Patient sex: F
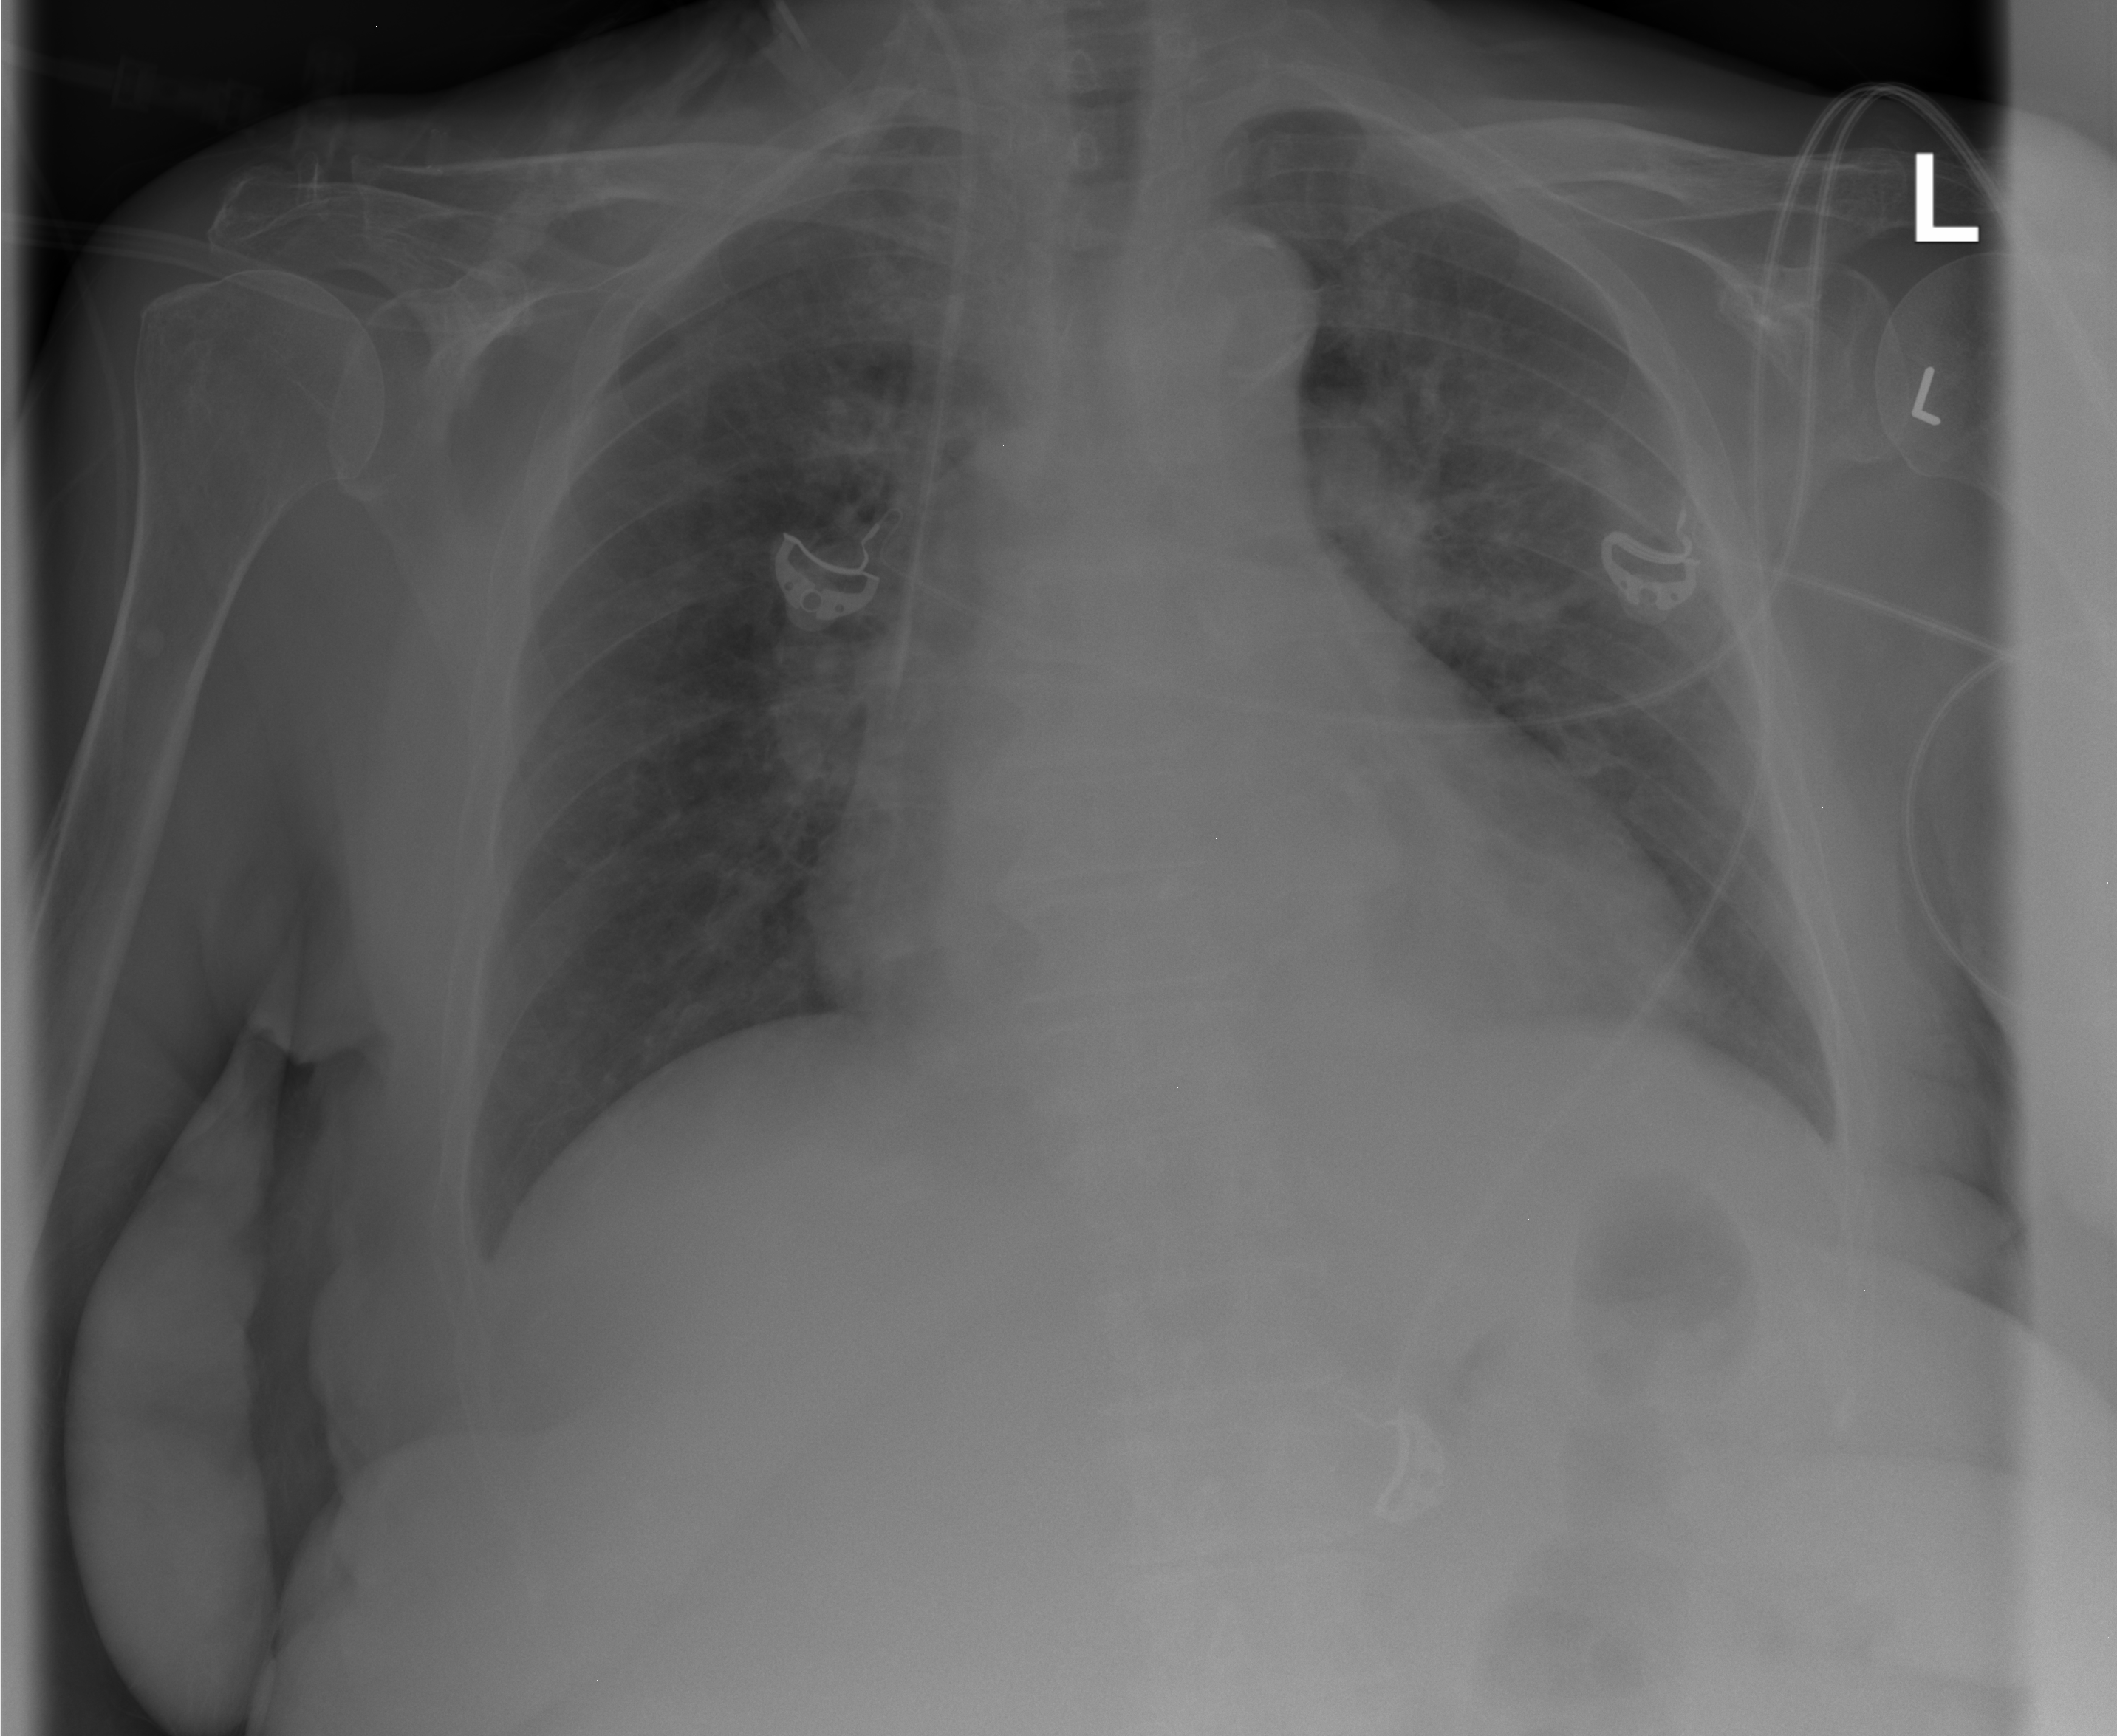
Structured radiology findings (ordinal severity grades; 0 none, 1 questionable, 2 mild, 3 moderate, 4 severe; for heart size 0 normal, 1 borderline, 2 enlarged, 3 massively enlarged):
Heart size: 2
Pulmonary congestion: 0
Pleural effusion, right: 0
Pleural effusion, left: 2
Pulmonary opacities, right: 2
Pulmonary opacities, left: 3
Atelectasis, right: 0
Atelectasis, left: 2